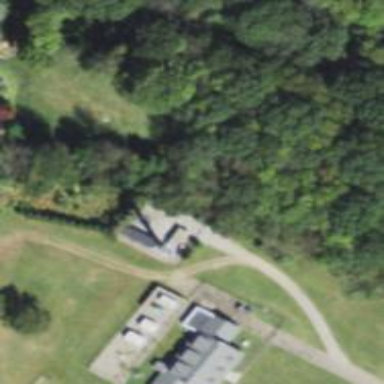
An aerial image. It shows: Service building with communication mast.